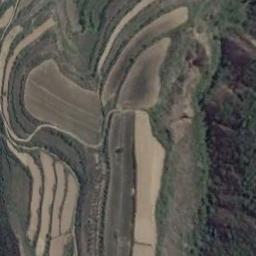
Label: terrace